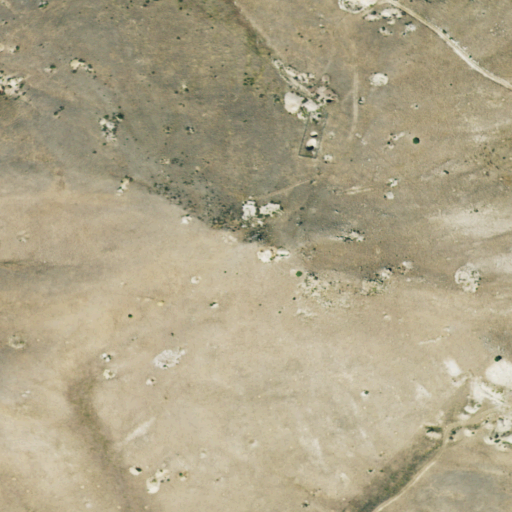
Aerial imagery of mountain in Colorado named White Hills containing grassland and shrub